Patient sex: F
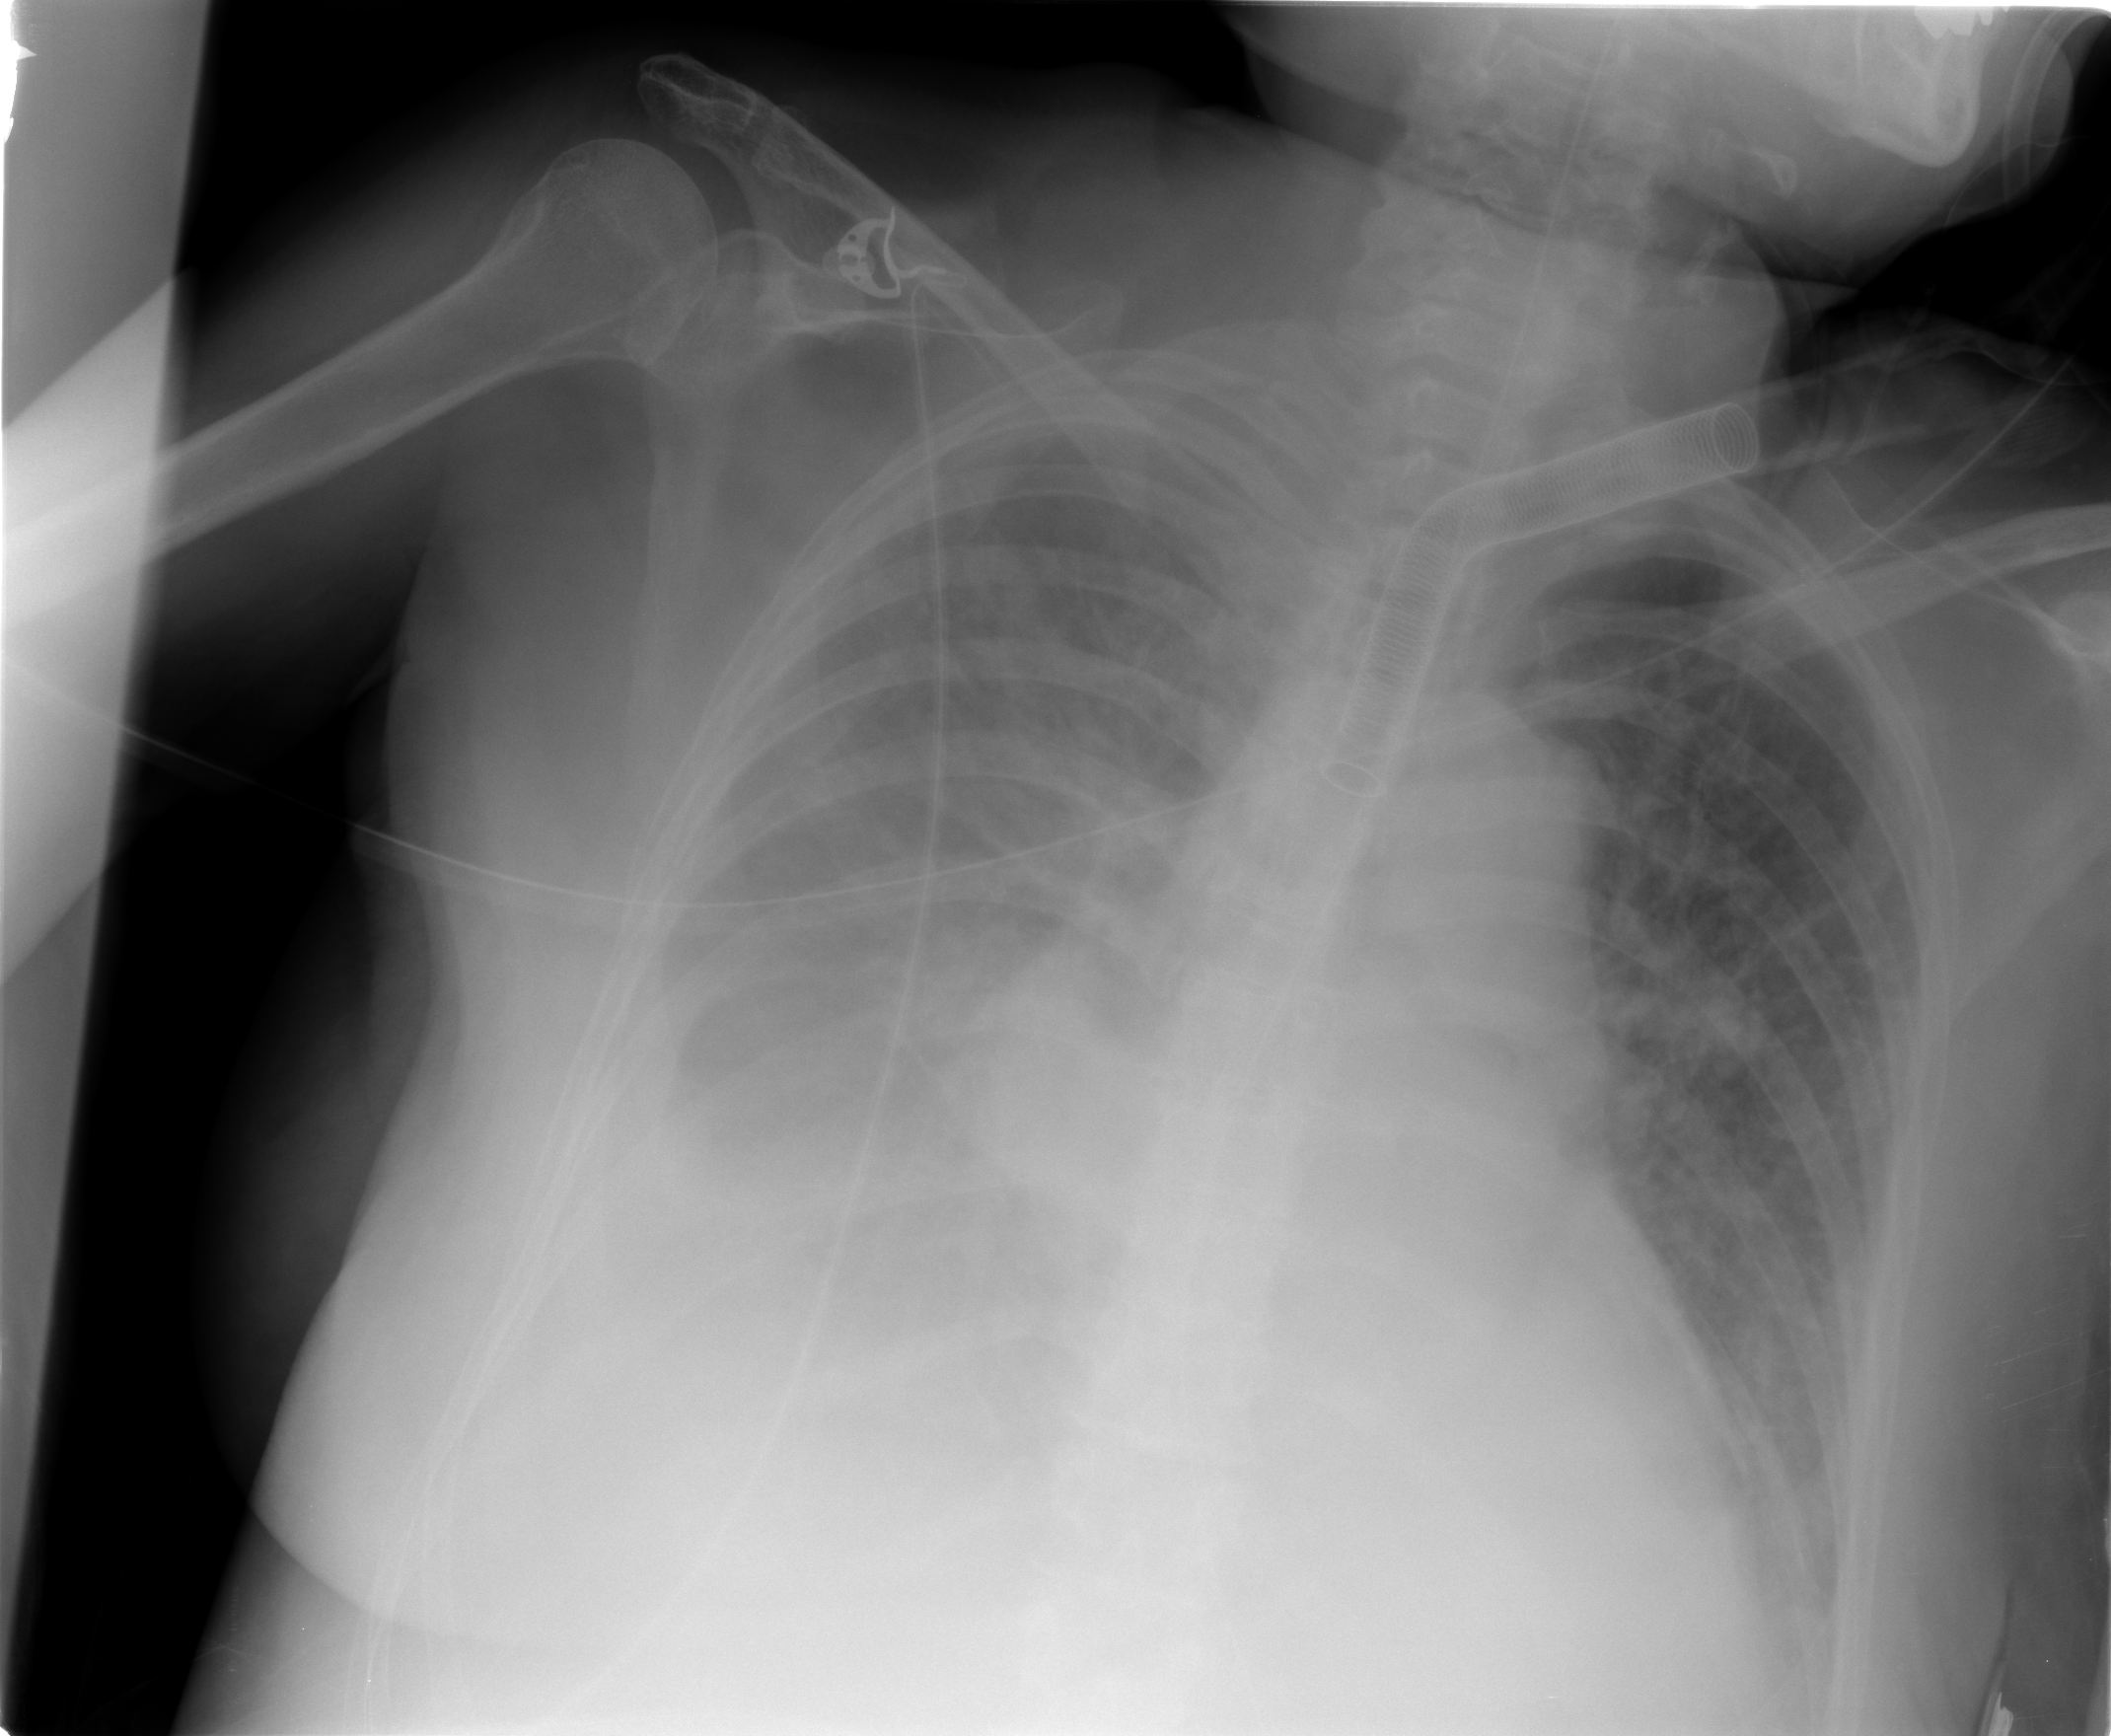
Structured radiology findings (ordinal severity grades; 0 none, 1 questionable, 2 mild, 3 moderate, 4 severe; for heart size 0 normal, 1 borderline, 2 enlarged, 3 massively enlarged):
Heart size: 0
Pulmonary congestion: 2
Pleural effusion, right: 3
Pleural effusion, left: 2
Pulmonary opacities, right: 2
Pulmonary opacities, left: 1
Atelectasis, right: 3
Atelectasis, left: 2